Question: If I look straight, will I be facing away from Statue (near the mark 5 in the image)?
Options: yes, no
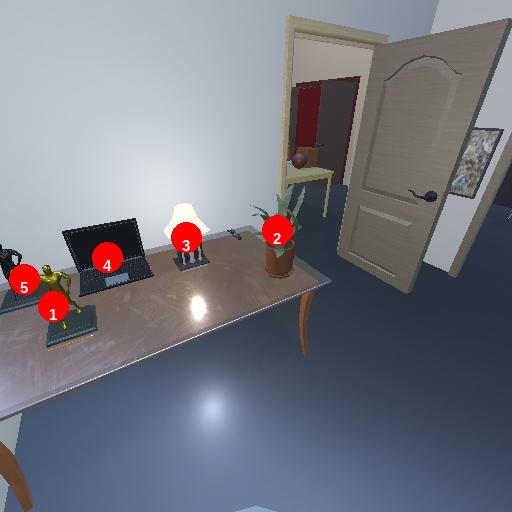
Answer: yes